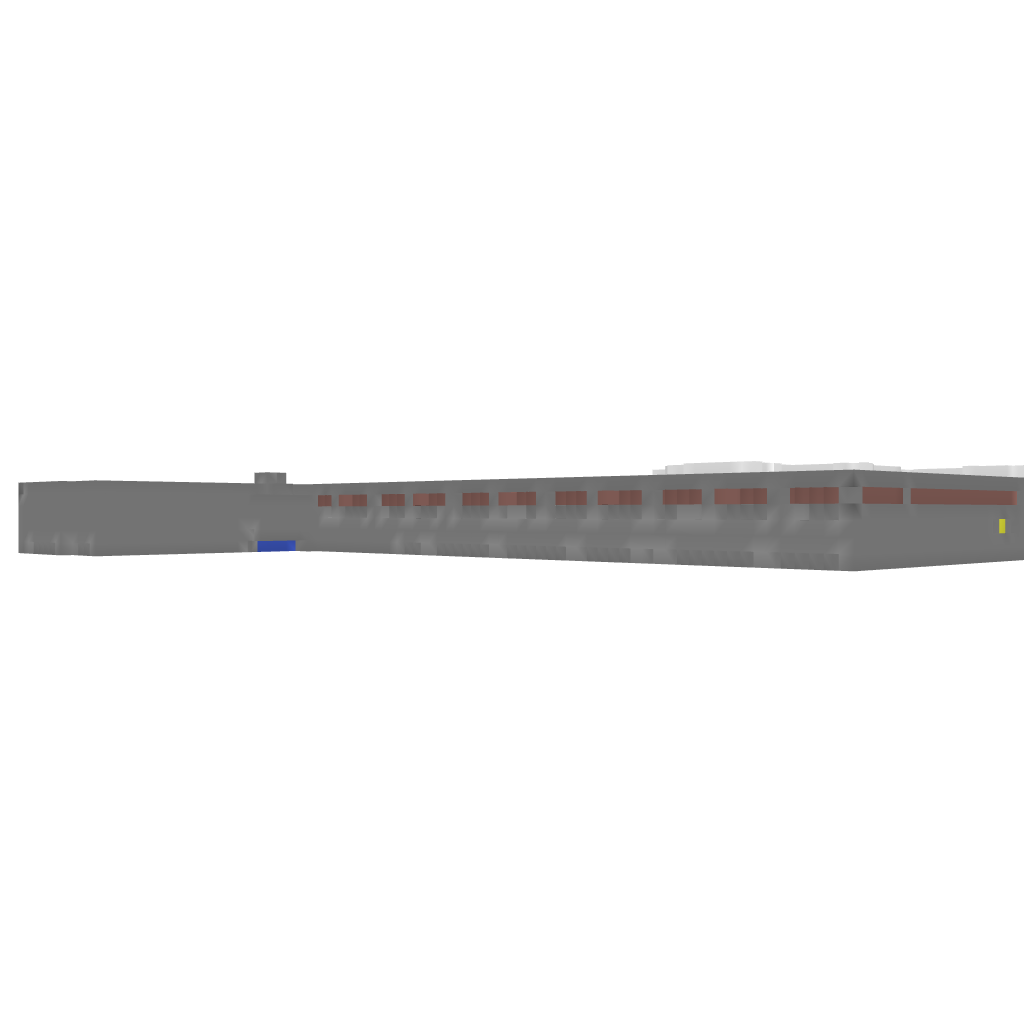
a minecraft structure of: Big jail 24 cells bad low quality